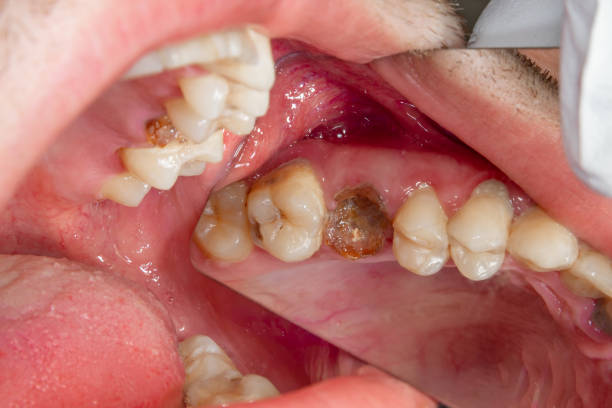
Condition: Gingivitis